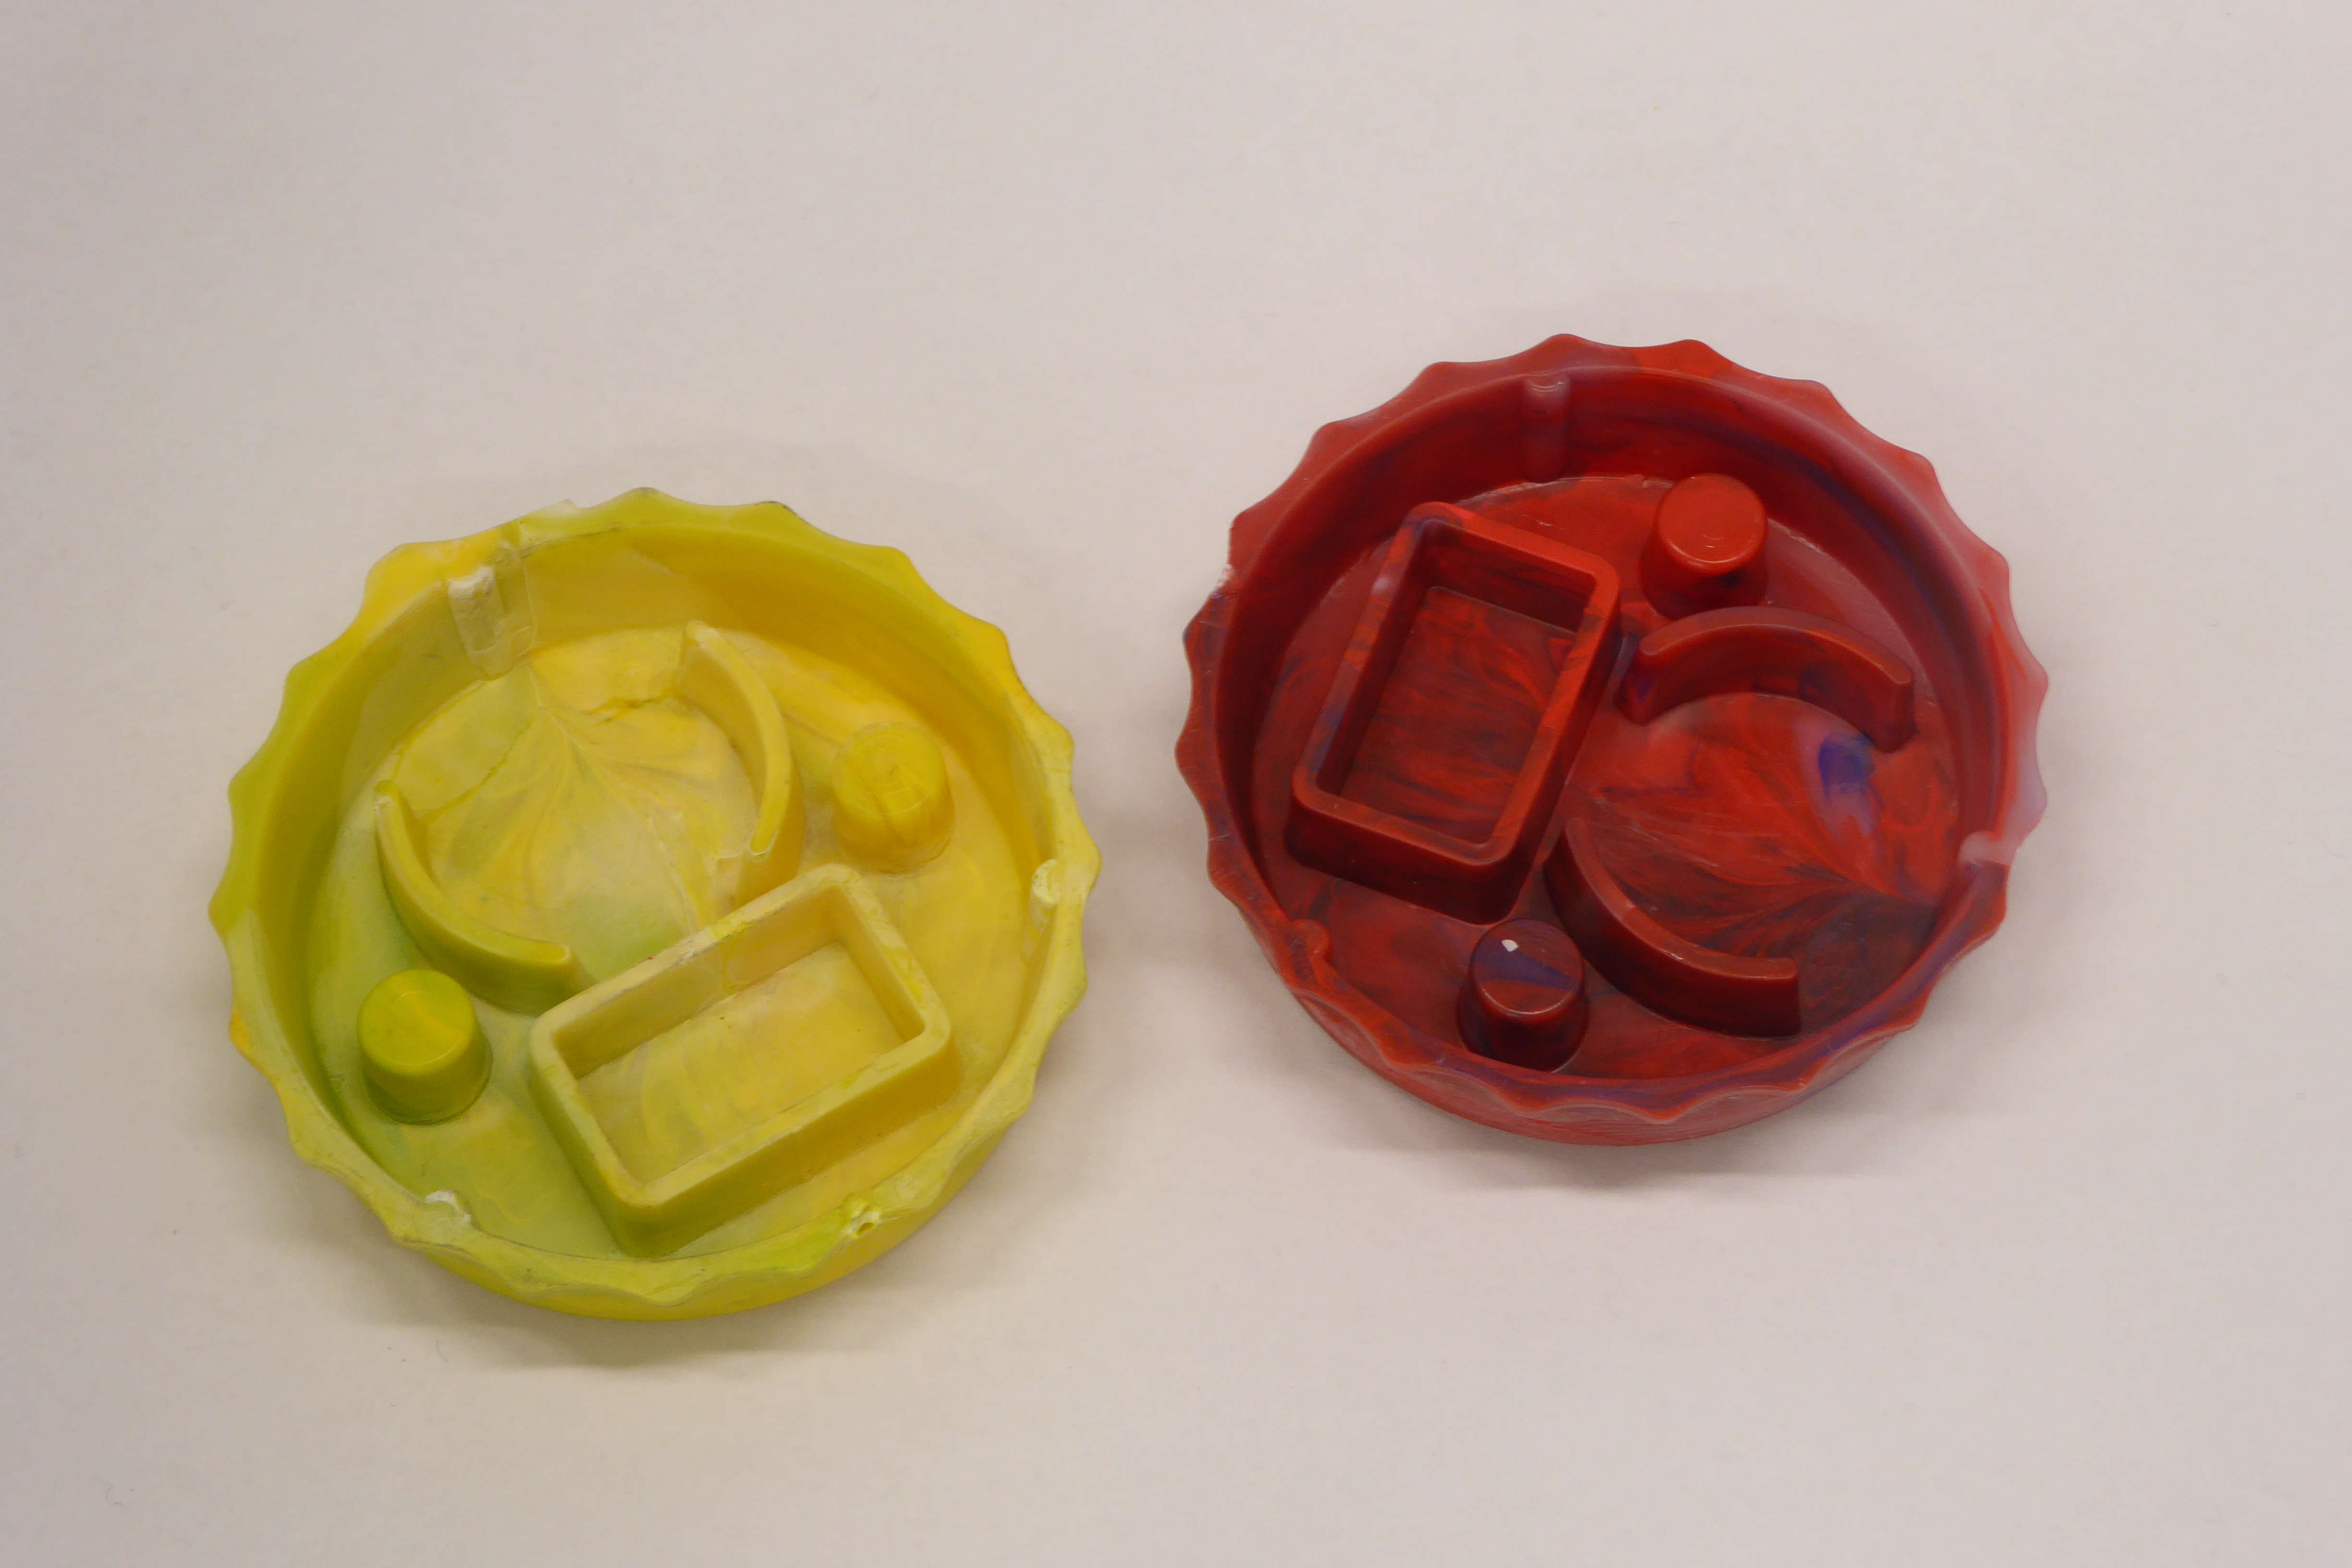
Label: Bottle Opener - Cover